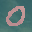
Label: 0